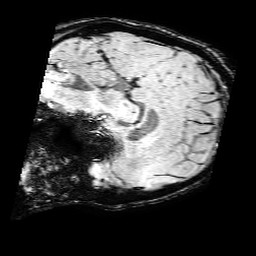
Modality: SWI
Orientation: sagittal
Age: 44
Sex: male
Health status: ill
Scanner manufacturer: philips
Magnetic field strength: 3 T
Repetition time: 0.031 s